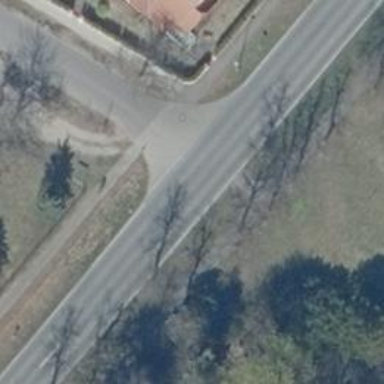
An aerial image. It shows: Secondary road with asphalt surface.